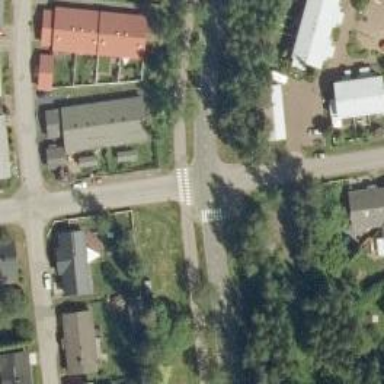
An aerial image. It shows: Asphalt cycleway.